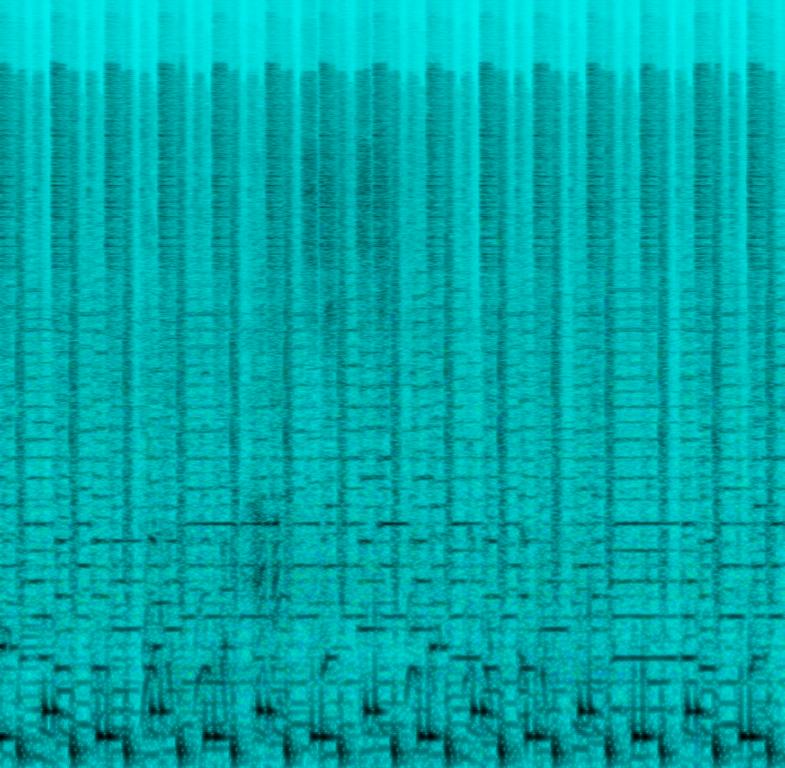
A digital drum is playing a simple beat along with some percussive sounds. A bass is playing the same melody as the accordion-like instrument. A male voice is shouting little phrases. This song may be playing a country having a traditional dance.